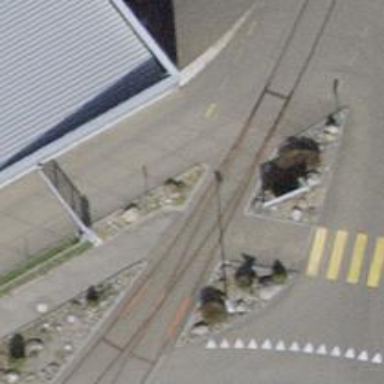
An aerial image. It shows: Crossing for the railway.